Question: I have a question about this algo:

(Slide taken <URL>
'''
int N = a.length;
int[] count = new int[R];
for (int i = 0; i < N; i++)
count[a[i]+1]++;
for (int k = 1; k < 256; k++)
count[k] += count[k-1];
for (int i = 0; i < N; i++)
temp[count[a[i]++]] = a[i]
for (int i = 0; i < N; i++)
a[i] = temp[i];
'''
Can someone elaborate about the 3rd for loop where we move the records from a[] to temp[]?
I know after we accumulate counts they're supposed to be some sort of offset. So we can insert the letters in proper place in temp[].
(<-main question) I know where referencing the letter in the count array, but why do we increment the letter too? Did we change letters? Thanks.
Grateful for any help.
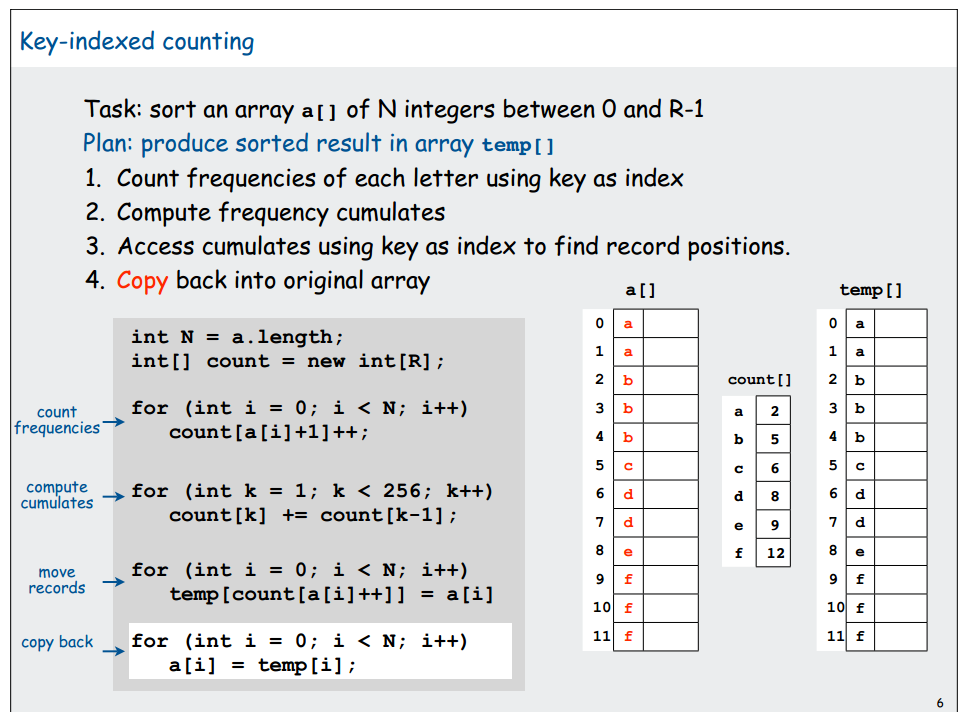
Answer: it looks like a typo:
it should be:
'''
temp[count[a[i]]++]
'''
the next element should go into the next empty space
in step1 prepares for adds 'type_i' counts to 'cnt_{i+1}', this way making space for 'type_i' elements...
step2 is a prefix on the counts
step3 uses counts as 'R' index pointers and sends all elements from 'a' to its final destination
invariant holded at this step:
- 'count[ x ]''type_x''x'